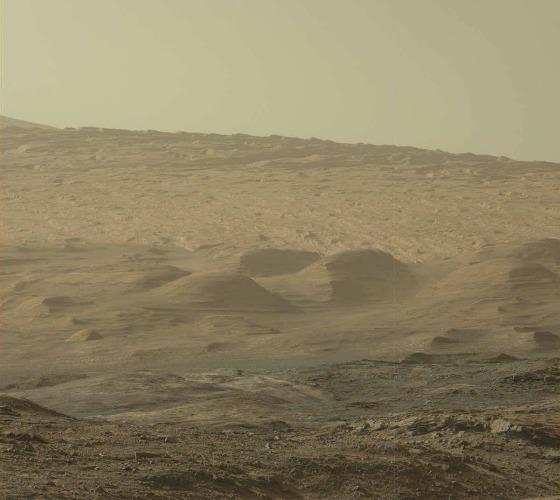
Terrain classes present: Bedrock, Gravel / Sand / Soil, Sky / Distant Mountains